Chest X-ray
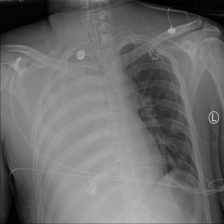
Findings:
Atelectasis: positive
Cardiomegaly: negative
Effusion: positive
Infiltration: negative
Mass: negative
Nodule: negative
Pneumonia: negative
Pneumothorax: negative
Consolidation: negative
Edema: negative
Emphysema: negative
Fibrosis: negative
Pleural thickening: negative
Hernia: negative